Question: I'm sure this is easier than I think, but I simply don't know the name, or how to search for it.
How do apps like 'facebook' for example transfer a view (like an image per se) from the timeline viewController to a photoGalleryViewer type viewController so seemlessly. Often times you'll see apps use a 'push' segue to between the viewControllers and you'll see the view of interest remain in the same positions as the viewControllers slide around in the back.
Here'es a quick sketch.
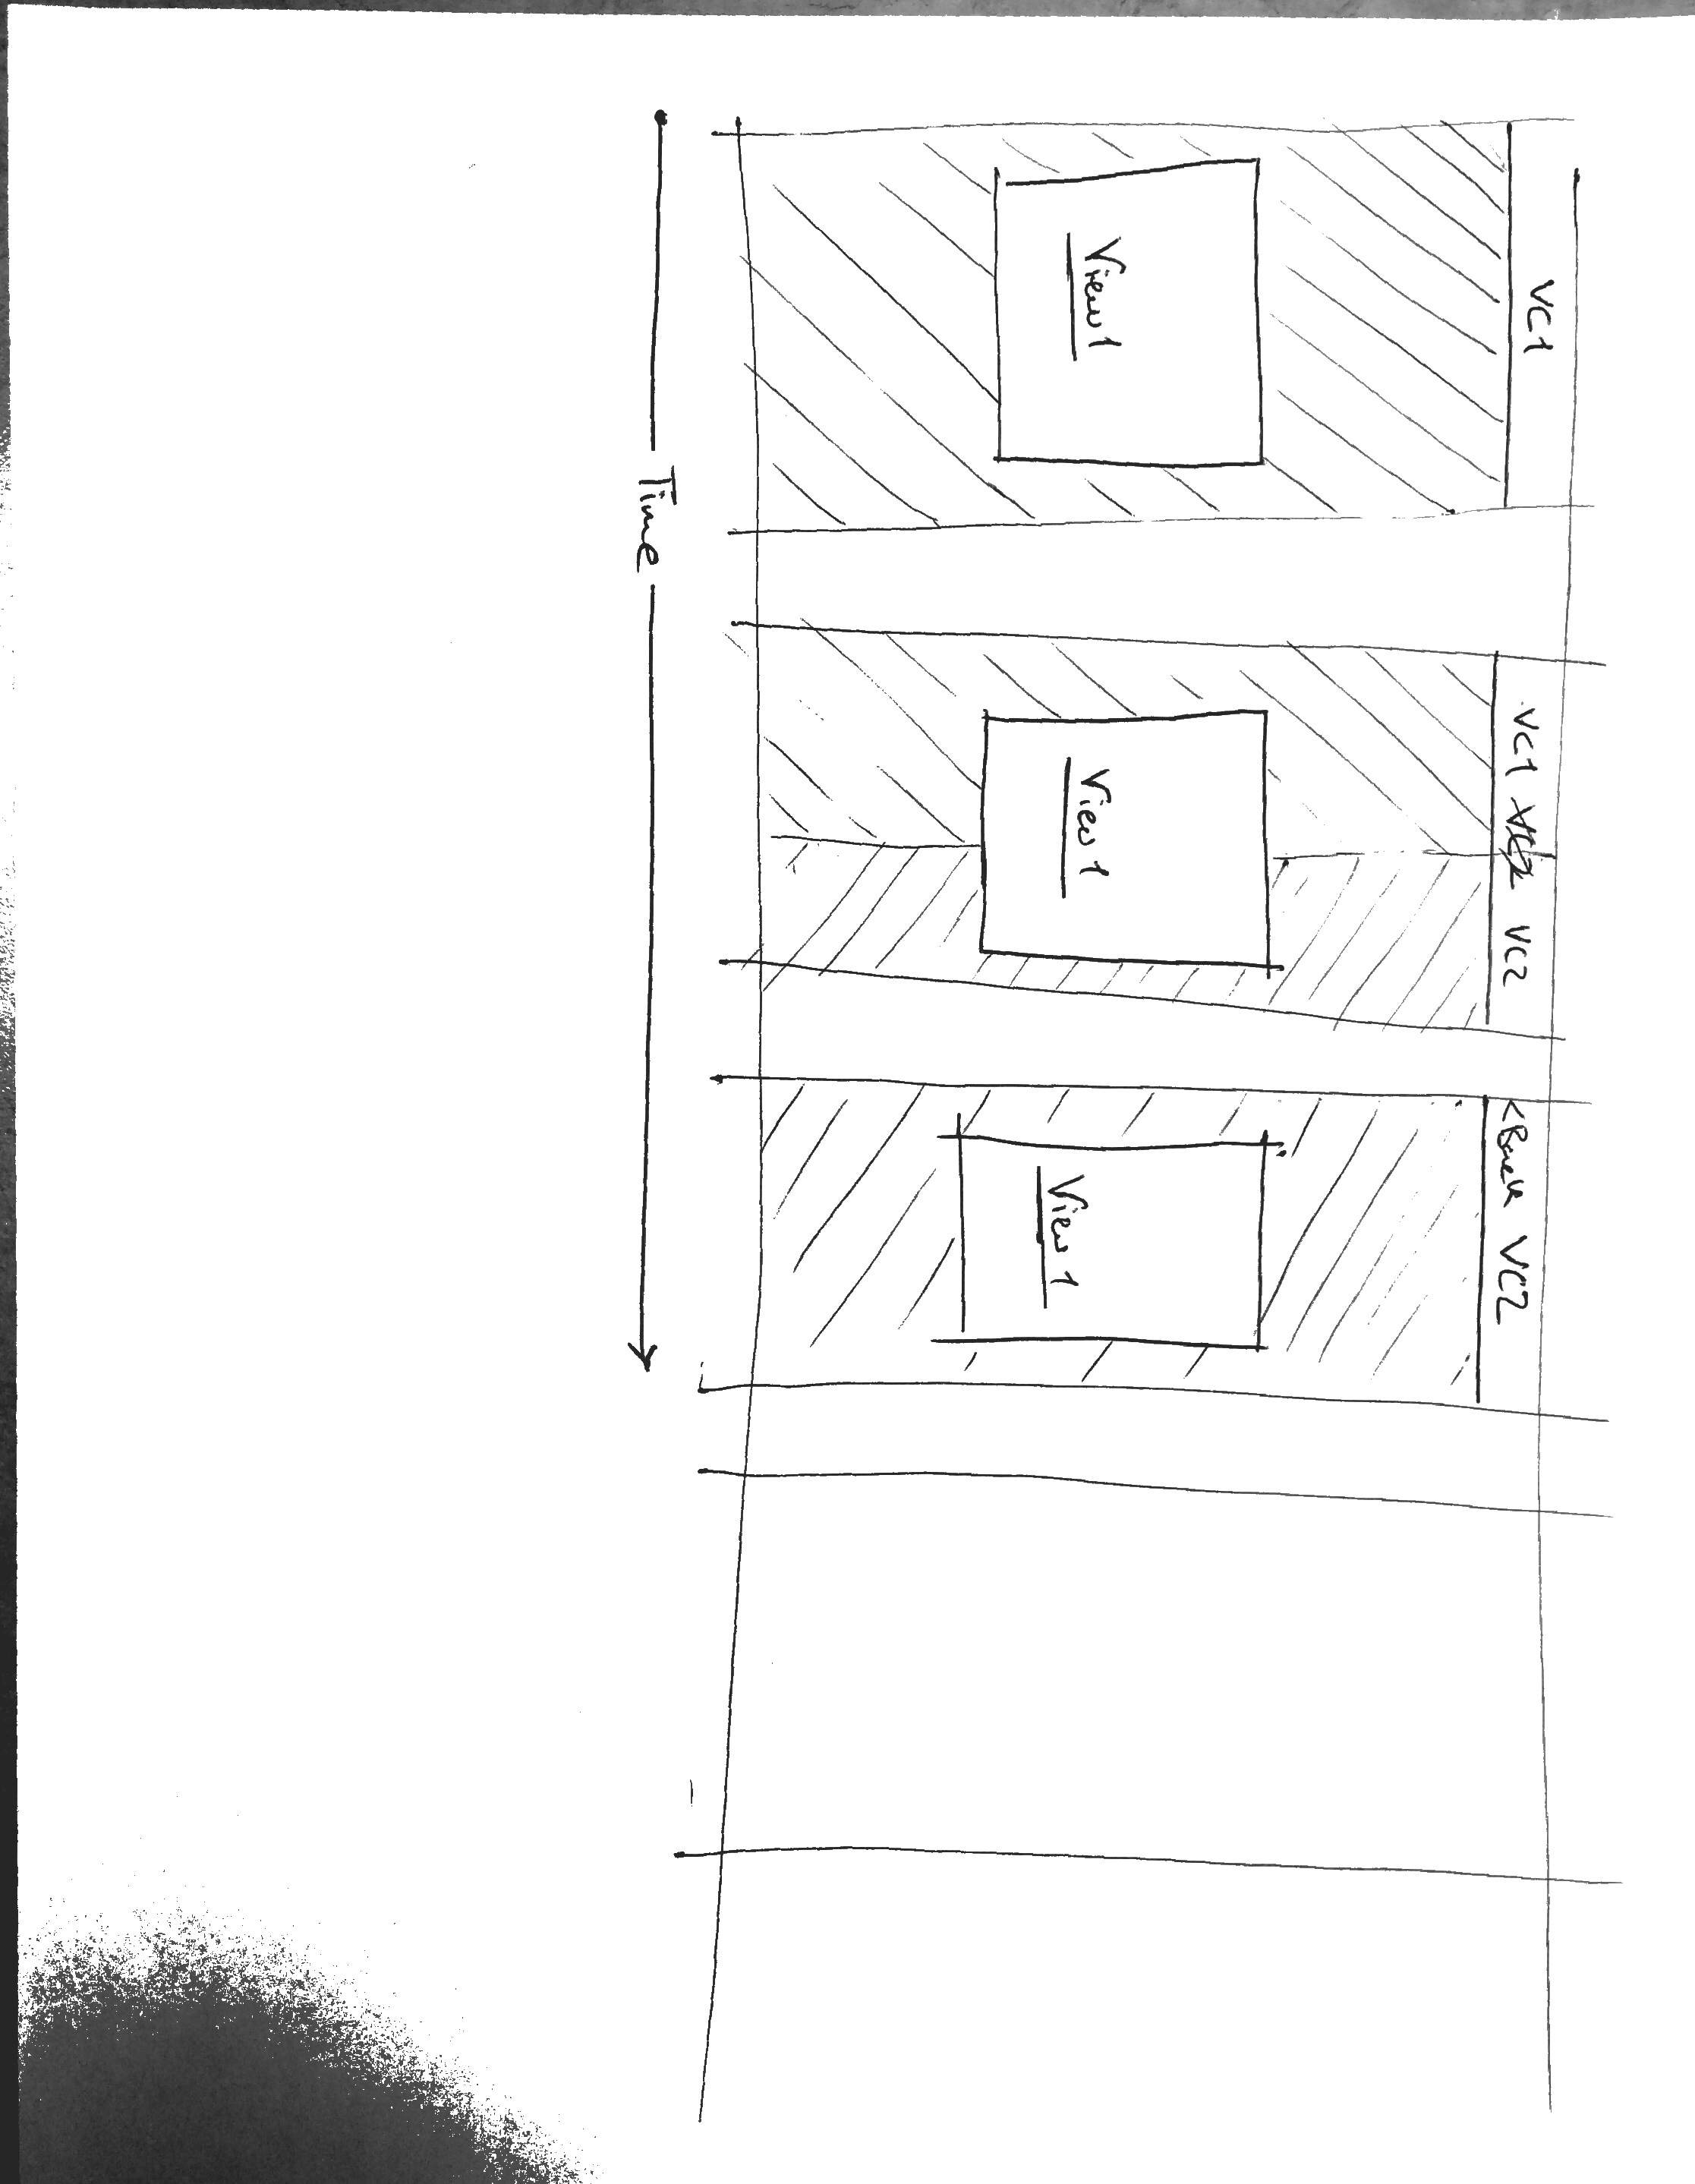
Answer: Assuming your view controller is in a UINavigationController it's possible using UINavigationControllerDelegate.
1. Set your view controller to be the delegate of your navigation controller (self.navigationcontroller.delegate = self)
2. Implement the method -navigationController:animationControllerForOperation:fromViewController:toViewController: and return an object that conforms to the UIViewControllerAnimatedTransitioning protocol.
3. Implement the methods for that protocol. In the method -animateTransition: you will be passed a parameter that conforms to UIViewControllerContextTransitioning. This object will allow you to get a reference to the view controller you're transitioning to & from as well as a container view.
As with most custom animations, this isn't a trivial thing but this should get you going down the right path. Hope this helps.